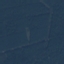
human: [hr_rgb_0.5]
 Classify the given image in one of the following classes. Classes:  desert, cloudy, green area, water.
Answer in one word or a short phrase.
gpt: green area